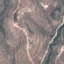
Land use / land cover class: HerbaceousVegetation